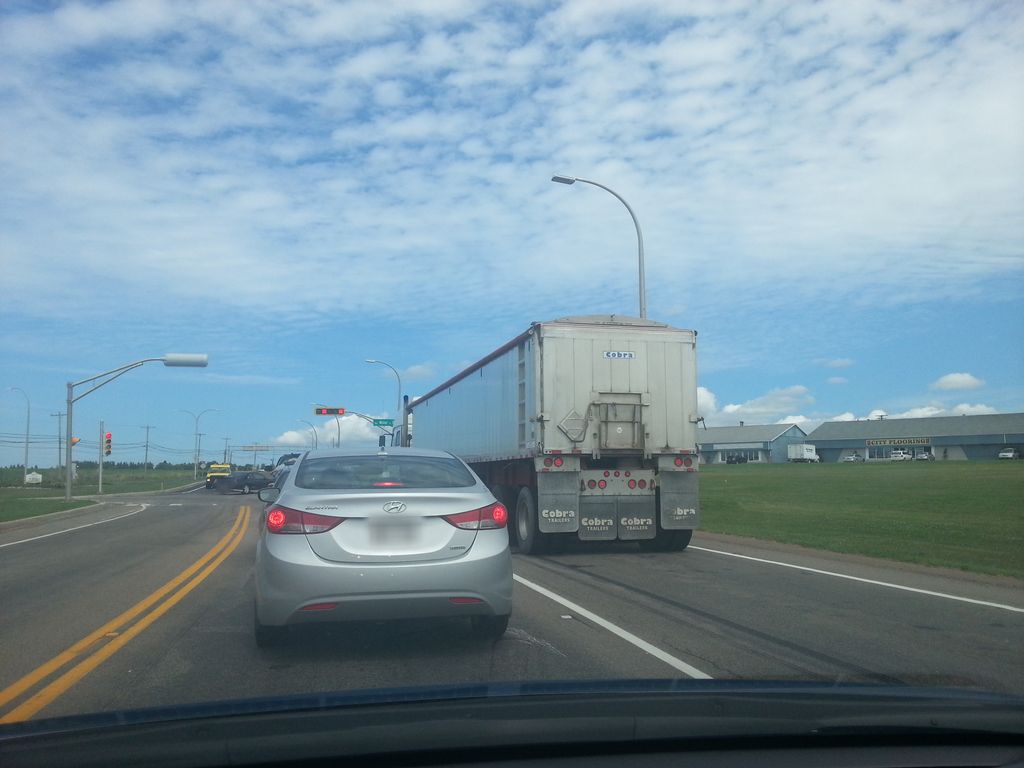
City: charlottetown